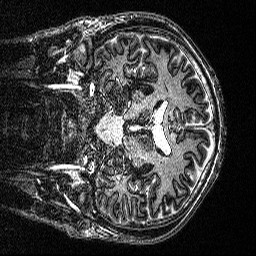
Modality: MP2RAGE
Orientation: coronal
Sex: male
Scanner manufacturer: siemens
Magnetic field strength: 3 T
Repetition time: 5 s
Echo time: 0.00292 s